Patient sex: M
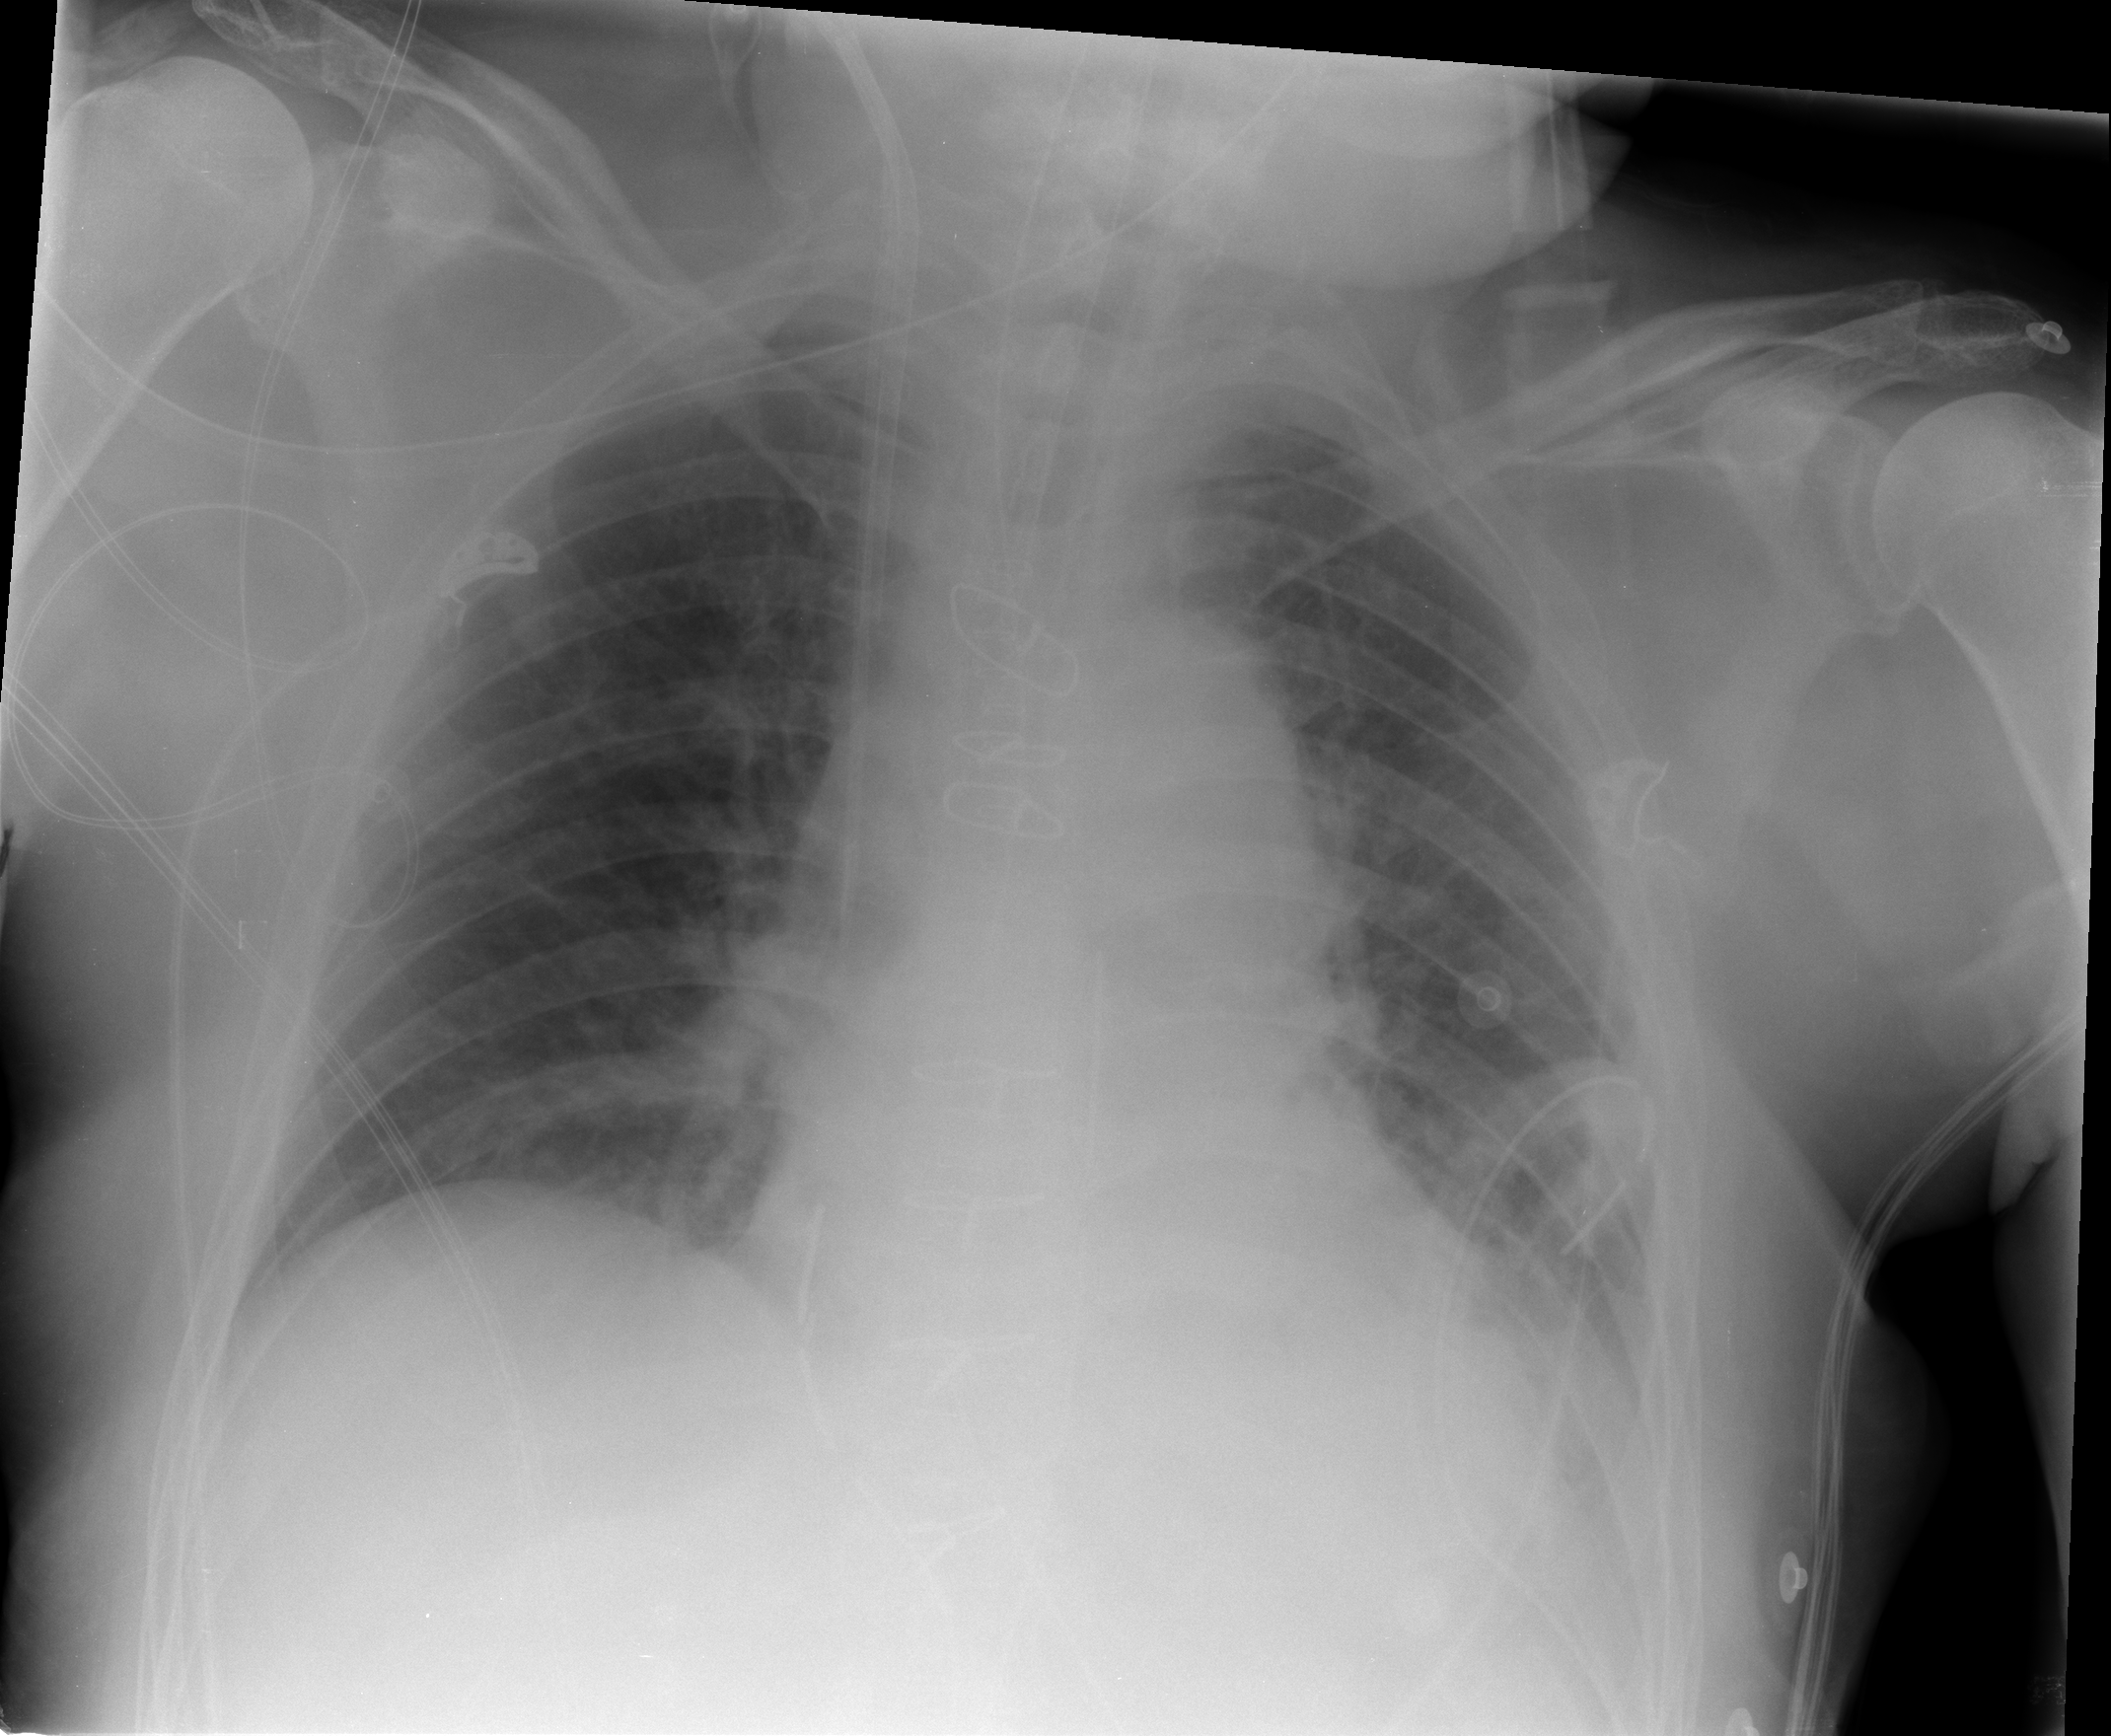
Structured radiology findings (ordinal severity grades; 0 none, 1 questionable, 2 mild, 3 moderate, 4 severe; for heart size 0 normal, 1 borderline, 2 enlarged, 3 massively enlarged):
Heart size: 1
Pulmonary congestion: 1
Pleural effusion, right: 0
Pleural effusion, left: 2
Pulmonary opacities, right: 0
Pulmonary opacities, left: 0
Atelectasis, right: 0
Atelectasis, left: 2